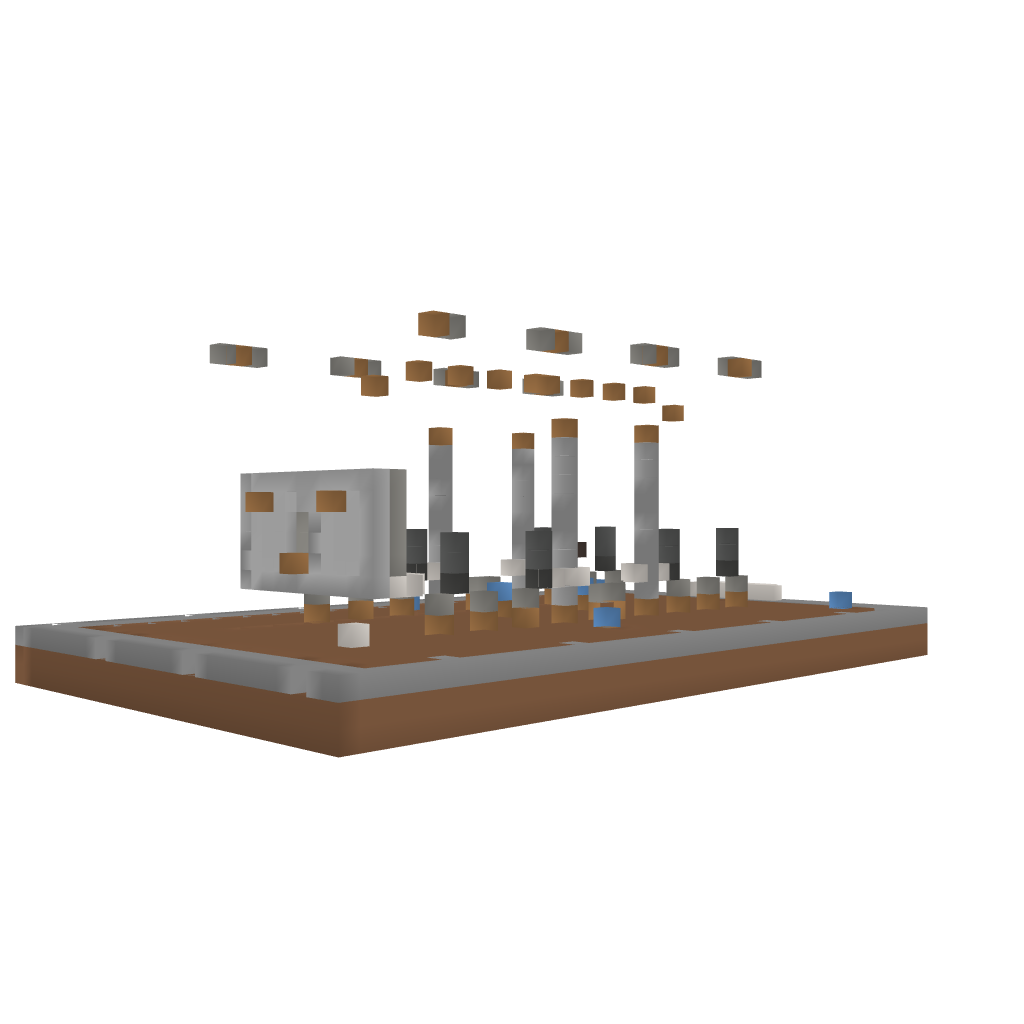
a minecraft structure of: NerdHerd Temple